Interaction volume radius: 5 \u00c5
Interaction volume height: 10 \u00c5
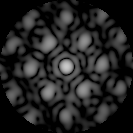
Disorder parameter: 0.3779